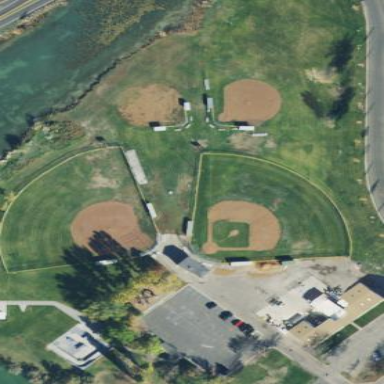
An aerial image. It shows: Baseball pitch for leisure land.